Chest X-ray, PA view. Patient: 53 years old, sex M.
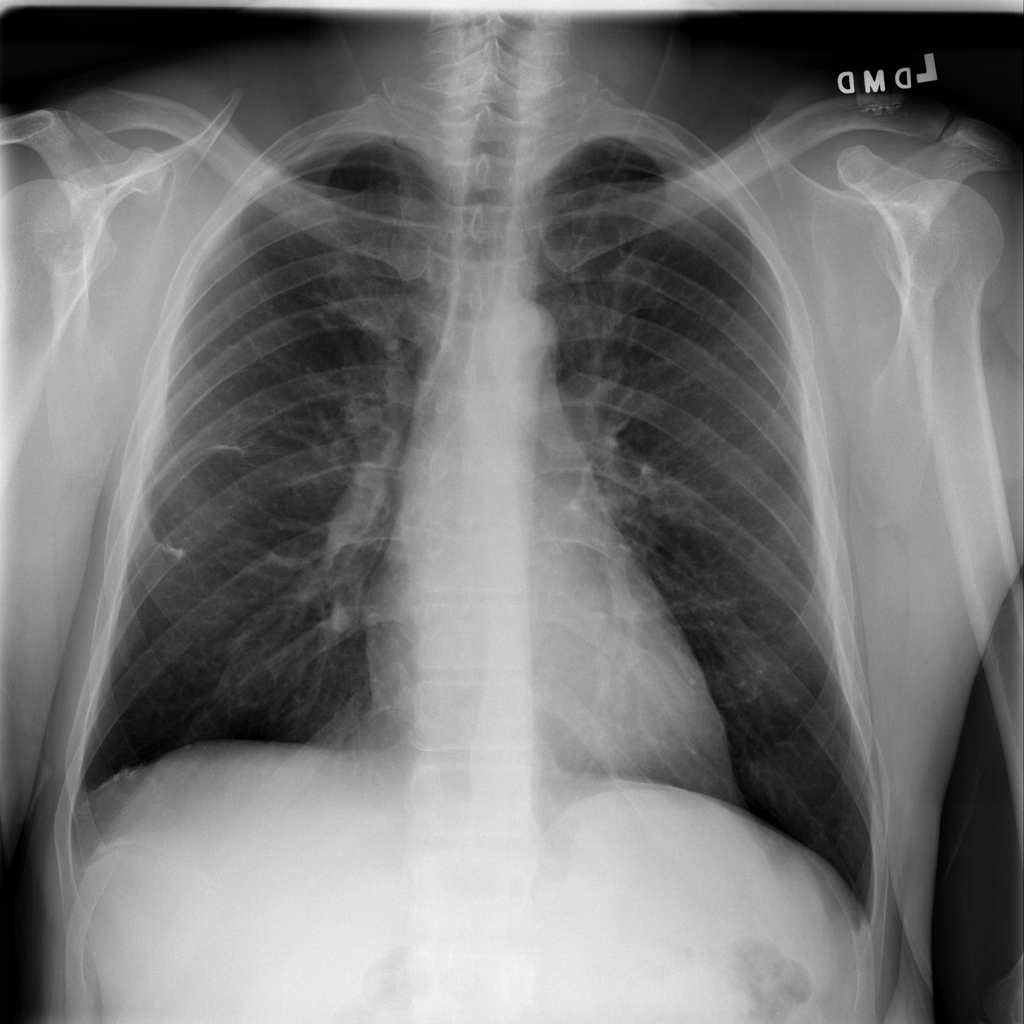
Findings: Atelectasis